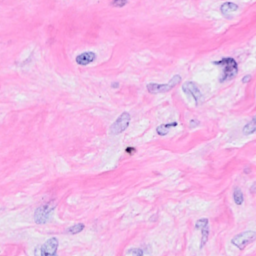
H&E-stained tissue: Breast